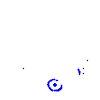
Particle: proton